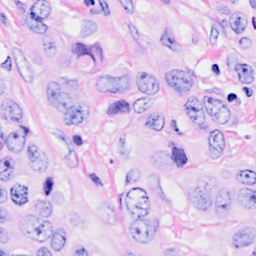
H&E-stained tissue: Breast